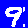
Digit: 9